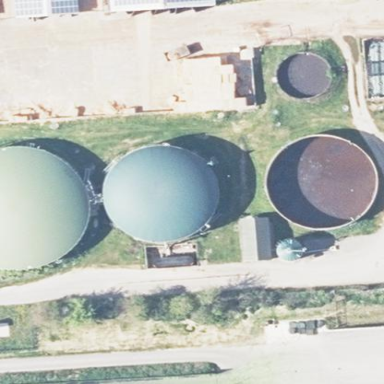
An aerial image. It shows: Covered reservoir with round-shaped roof. It is man-made structure used as digester for power generation.